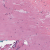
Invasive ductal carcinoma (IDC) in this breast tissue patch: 0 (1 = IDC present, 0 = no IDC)